Question: In <URL> is explained how to combine multiple ggplots. One difficulty I encountered is to collect the legends and align/justify them properly when their titles are very different in number of characters.
Below is an example - I would like the 'mpg' legend to be also left justified / aligned and not centered beneath the 'Size' legend. Any suggestions? Note that, adding 'theme(legend.justification = "left")' doesn't solve the problem.
'''
library(ggplot2)
library(patchwork)
p1 <- ggplot(mtcars) +
geom_point(aes(mpg, disp, colour = mpg, size = wt)) +
guides(size = guide_legend(title = "Size - long title for the purpose of this example")) +
ggtitle('Plot 1')
p2 <- ggplot(mtcars) +
geom_boxplot(aes(gear, disp, group = gear)) +
ggtitle('Plot 2')
p3 <- ggplot(mtcars) +
geom_point(aes(hp, wt, colour = mpg)) +
ggtitle('Plot 3')
(p1 | (p2 / p3)) + plot_layout(guides = 'collect')
'''

<URL>
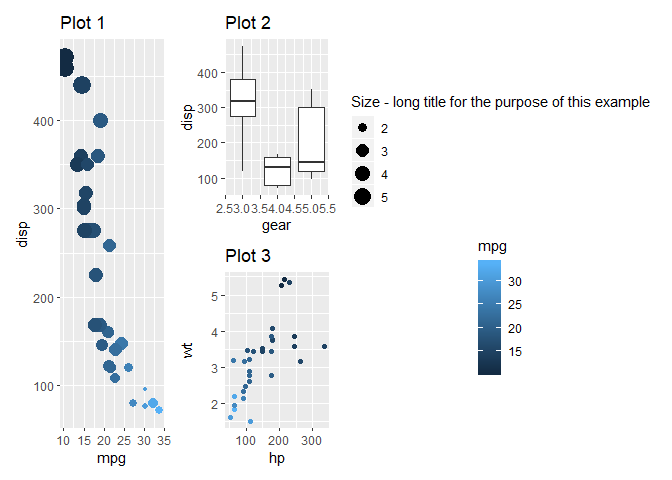
Answer: In the meantime, <URL>.
Using '& theme(legend.justification = "left")' (when keeping legends separate/aligned with plot) or '+ plot_layout(guides = 'collect')' (merging legends from plots) now just works.
Use 'remotes::install_github("thomasp85/patchwork")' to update 'patchwork' (if pre ~2020).
---
Detailed example:
'''
library(ggplot2)
library(patchwork)
p1 <- ggplot(mtcars) +
geom_point(aes(mpg, disp, colour = mpg, size = wt)) +
guides(size = guide_legend(title = "Size - long title for the purpose of this example")) +
ggtitle('Plot 1')
p2 <- ggplot(mtcars) +
geom_boxplot(aes(gear, disp, group = gear)) +
ggtitle('Plot 2')
p3 <- ggplot(mtcars) +
geom_point(aes(hp, wt, colour = mpg)) +
ggtitle('Plot 3')
'''
OP's case is fixed:
'''
(p1 | (p2 / p3)) + plot_layout(guides = 'collect')
'''

But the default case is still not aligned:
'''
(p1 / p3)
'''

Align by merging guides (now fixed):
'''
(p1 / p3) + plot_layout(guides = 'collect')
'''

Align by left justification (now fixed):
'''
(p1 / p3) & theme(legend.justification = "left")
'''

(This would be desirable if there are no shared legends between the two plots ( so this just an bad example for the use))
<URL>
'''
# Session info:
R version 4.0.1 (2020-06-06),
ggplot2 * 3.3.1 2020-05-28 [1] CRAN (R 4.0.0)
patchwork * 1.0.1.9000 2020-09-10 [1] Github (thomasp85/patchwork@82a5e03)
'''